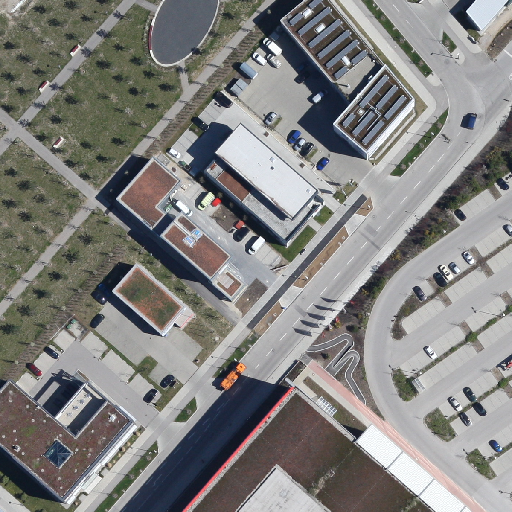
Referring expression: sidewalk along with tree